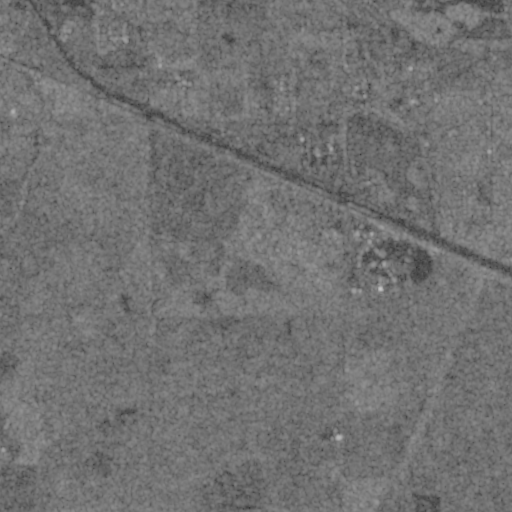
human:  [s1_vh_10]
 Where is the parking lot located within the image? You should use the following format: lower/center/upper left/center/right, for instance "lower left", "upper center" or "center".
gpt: The parking lot is located in the upper right of the image.
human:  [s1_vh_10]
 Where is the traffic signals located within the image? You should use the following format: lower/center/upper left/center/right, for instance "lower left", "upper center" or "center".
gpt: The traffic signals is located in the center right of the image.
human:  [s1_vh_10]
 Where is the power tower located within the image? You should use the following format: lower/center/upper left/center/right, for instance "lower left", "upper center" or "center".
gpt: There is no power tower in the image.

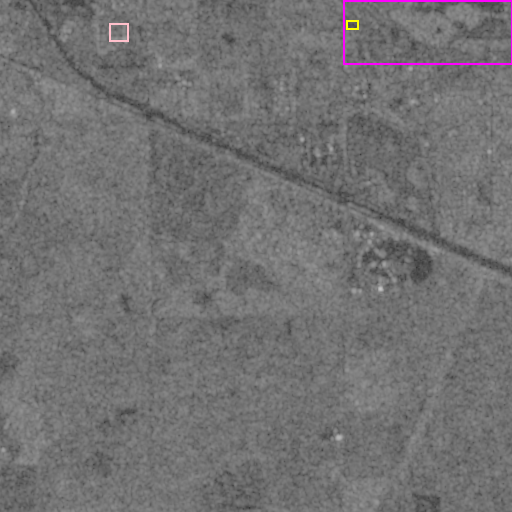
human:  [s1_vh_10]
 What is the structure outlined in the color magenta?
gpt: The structure outlined in magenta is a park.
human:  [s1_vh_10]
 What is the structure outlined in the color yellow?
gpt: The structure outlined in yellow is a parking lot.
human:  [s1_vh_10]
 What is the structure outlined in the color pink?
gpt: The structure outlined in pink is a building.
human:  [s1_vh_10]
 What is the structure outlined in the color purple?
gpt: There is no purple outline.